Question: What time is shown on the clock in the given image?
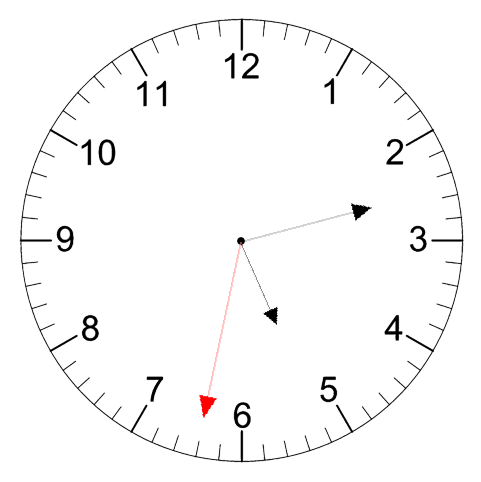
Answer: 05:12:32